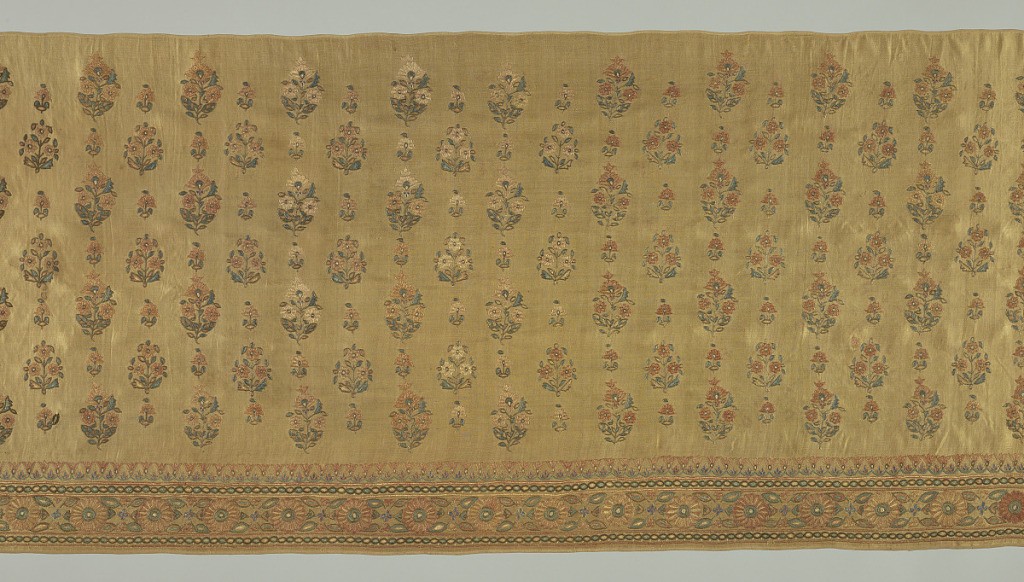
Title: Border
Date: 19th century
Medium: silk Technique: chain stitch embroidery
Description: Wide border of tan-colored silk embroidered in a floral pattern and detached allover floral sprigs. Colors are faded and now are dull red, blue and gold.